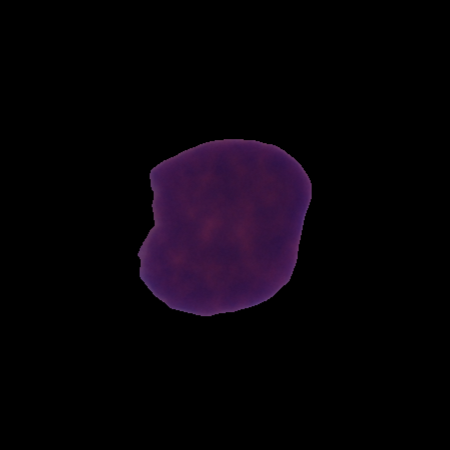
Label: cancer